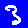
Digit: 3